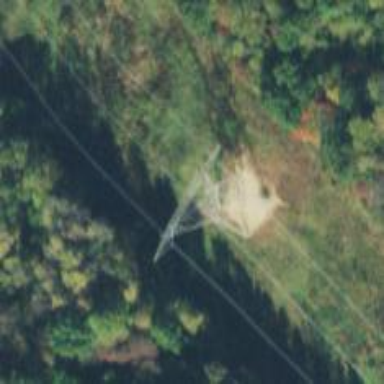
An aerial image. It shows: Lattice structure tower used for power distribution.